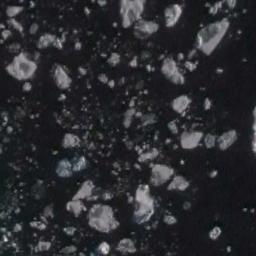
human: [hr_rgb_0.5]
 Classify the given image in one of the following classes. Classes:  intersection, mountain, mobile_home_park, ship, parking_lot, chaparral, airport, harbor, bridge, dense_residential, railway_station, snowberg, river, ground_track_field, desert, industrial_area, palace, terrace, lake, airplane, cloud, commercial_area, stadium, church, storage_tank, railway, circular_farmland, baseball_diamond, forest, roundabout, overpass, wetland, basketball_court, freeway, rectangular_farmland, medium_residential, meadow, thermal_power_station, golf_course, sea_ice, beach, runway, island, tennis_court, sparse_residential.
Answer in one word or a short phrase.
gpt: sea_ice